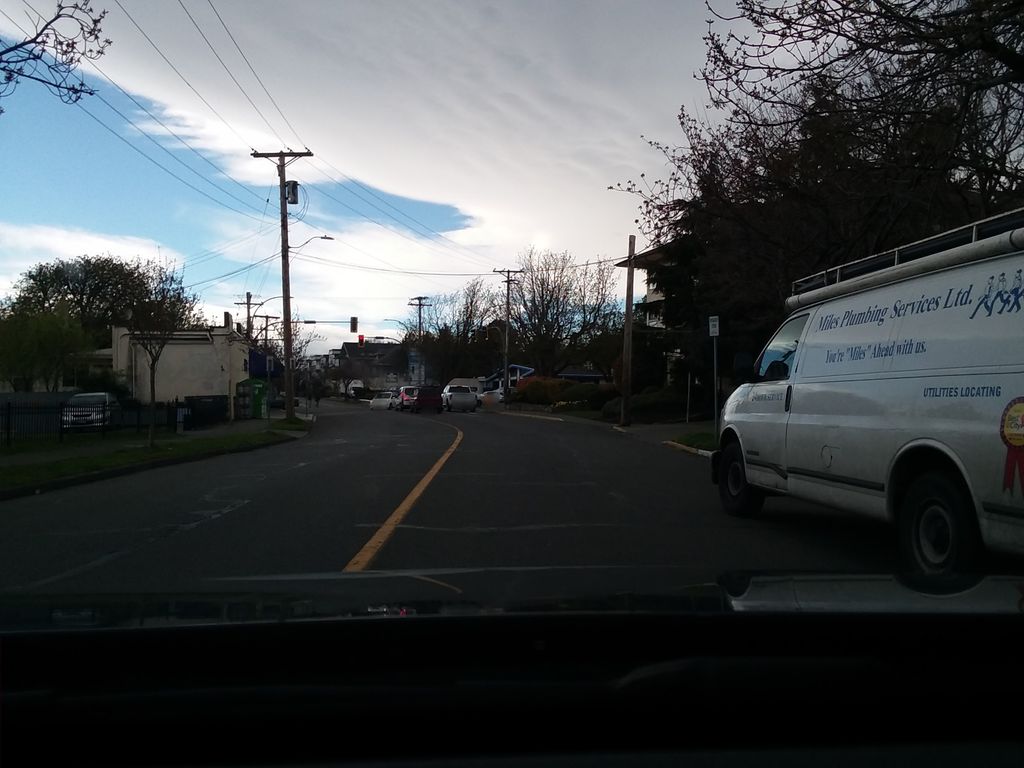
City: victoria